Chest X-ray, PA view. Patient: 60 years old, sex M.
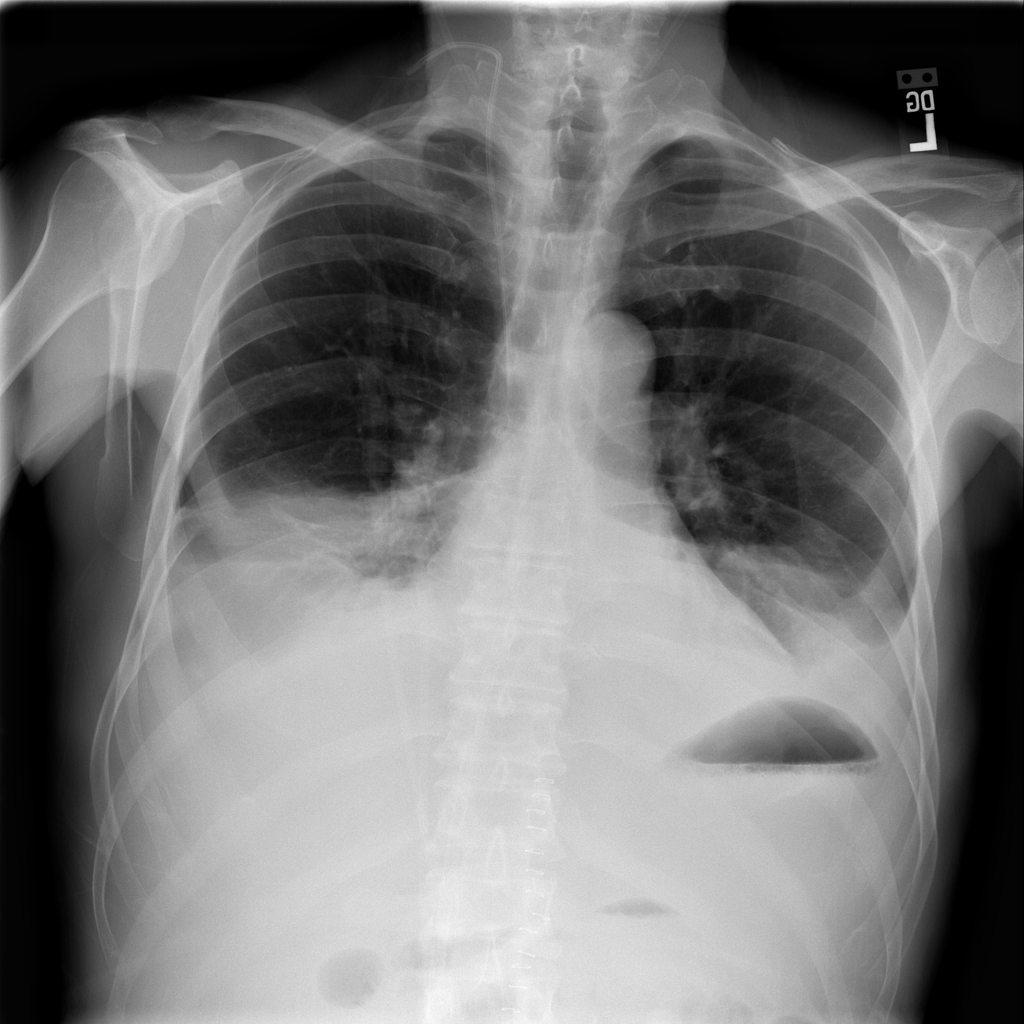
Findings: Consolidation, Effusion